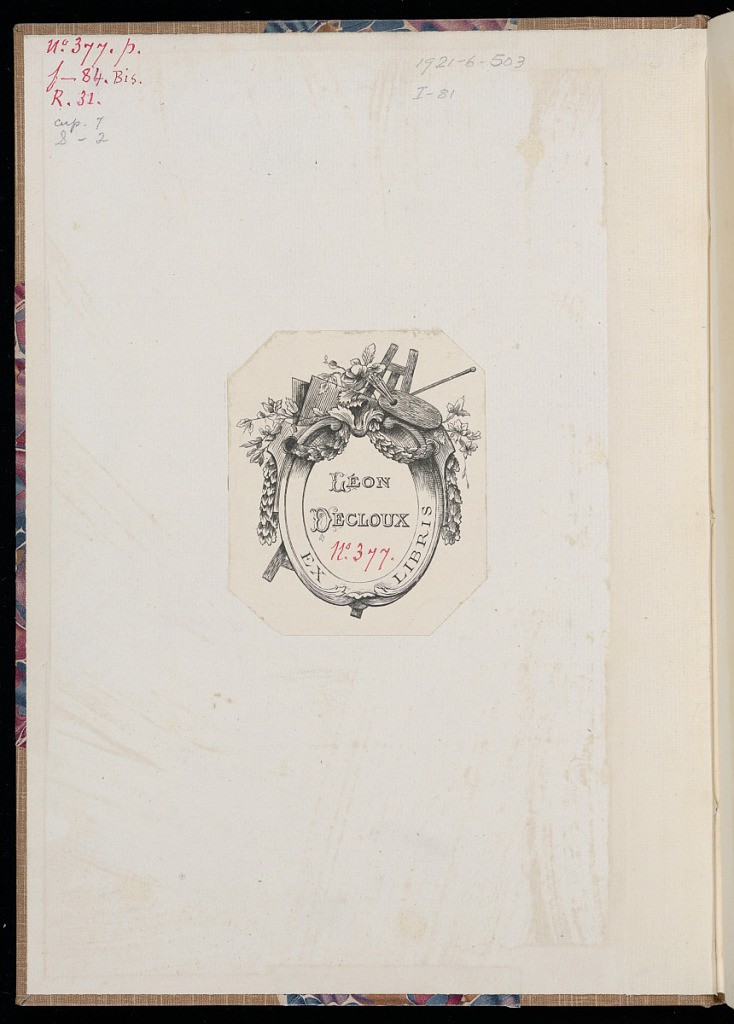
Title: Album of Prints: New Book of Vases, 1767, by P. Moithey
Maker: P. Moithey, French, active 18th century
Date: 1767
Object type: Album
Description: Album containing the six prints of P. Moithey's New Book of Vases, published in 1767.